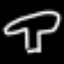
Label: mushroom